Question: I got a big infrastructure with lots of nested classes and i'm looking for the right design pattern.
I will explain:
I got a class called "Title" and class called Item
A Title contain different items , each item contain different data
You can see in the schematic the Title contain also ItemList which contains more items.
each item can contain item.
I'm adding a schematic of the infrastructure , It looks like a non binary tree

I'm looking for the best data structure for this object,
Requirements:
1. With Node id and Tree Node i will be able to find the Node in a fast way
2. Good code maintainability
3. Can switch from flat to tree and from tree to flat
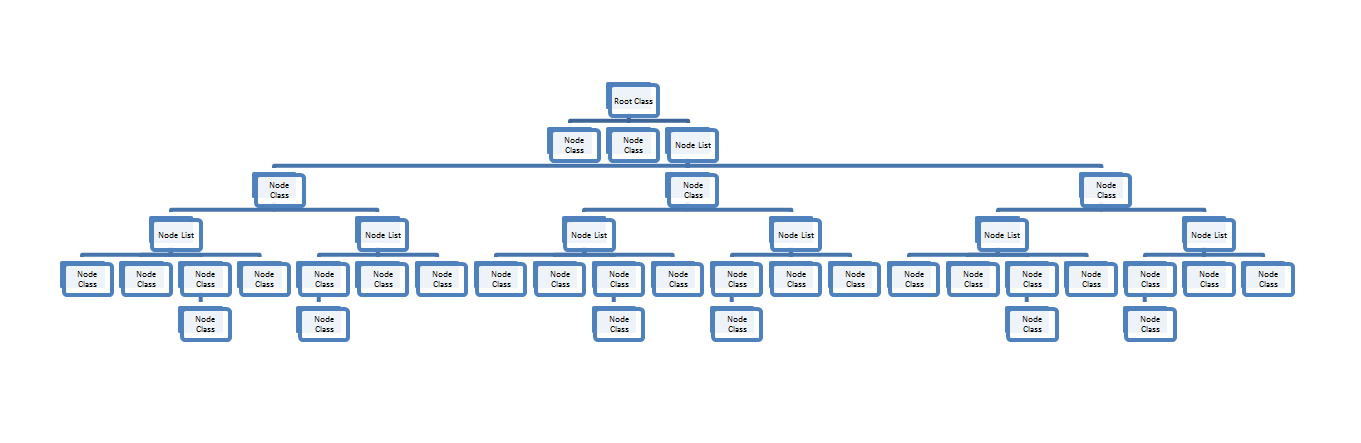
Answer: Your question seems to request a quick way to access nodes given their ID value regardless of the hierarchy. In this case you would probably be best off (as Daniel Gabriel suggests in the comments) to create a flat list optimized for "searching" the flat list of IDs, since your look-up operation doesn't care about the hierarchy. Just because you have your objects in a tree structure doesn't mean you can't also index them in another structure. A dictionary should be very good at this - the key could be an integer (or whatever your node id is) and the value could refer to the node object instance. You just have to remember to keep this structure in sync with your tree structure. Remove keys from the dictionary when nodes are removed, and add them to the dictionary when nodes are added (if the structure is dynamic).
This fulfills your requirement #1, and probably #2 (if you encapsulate the synchronization of the index in the same class if necessary). For #3 we may need more information, but if you keep these structures synchronized, you will always have access to both formats without a need for conversion. Should be very easy.
Here is some sample code that demonstrates how to encapsulate a structure that can provide both flat index and tree structures at all times:
'''
class Program
{
static void Main(string[] args)
{
Node<int, string> node1 = new Node<int, string>(1, "One");
Node<int, string> node2 = new Node<int, string>(2, "Two");
Node<int, string> node3 = new Node<int, string>(3, "Three");
Node<int, string> node4 = new Node<int, string>(4, "Four");
node2.Parent = node1;
node3.Parent = node1;
node4.Parent = node2;
Console.WriteLine(node1.GetDump());
Node<int, string> node5 = new Node<int, string>(5, "Five");
// Test spliting the tree attaching it and it's subtree to another parent
node2.Parent = node5;
Console.WriteLine(node1.GetDump());
Console.WriteLine(node5.GetDump());
// Test re-attaching the detached parent as a child
node1.Parent = node2;
Console.WriteLine(node5.GetDump());
// Test moving a node to another parent within the tree
node1.Parent = node5;
Console.WriteLine(node5.GetDump());
}
}
/// <summary>
/// Create a tree structure whose nodes are of type T and are indexed by ID type I
/// </summary>
/// <typeparam name="I">Type of the index</typeparam>
/// <typeparam name="T">Type of the node</typeparam>
class Node<I, T>
{
private Dictionary<I, Node<I, T>> rootIndex; // Shared flat index
public I Id { get; private set; }
public T Value { get; set; }
private Node<I, T> parent;
List<Node<I, T>> childNodes;
public Node(I id, T value)
{
this.Id = id;
this.Value = value;
this.childNodes = new List<Node<I, T>>();
}
public string GetDump()
{
System.Text.StringBuilder sb = new StringBuilder();
if (parent == null)
{
foreach (KeyValuePair<I, Node<I,T>> node in rootIndex)
{
sb.Append(string.Format("{0}:{1} ", node.Key, node.Value.Value));
}
sb.AppendLine();
}
sb.AppendLine(string.Format("ID={0}, Value={1}, ParentId={2}", Id, Value,
(parent == null)?"(null)":parent.Id.ToString()));
foreach (Node<I, T> child in childNodes)
{
string childDump = child.GetDump();
foreach (string line in childDump.Split(new string[] {Environment.NewLine},
StringSplitOptions.RemoveEmptyEntries))
{
sb.AppendLine(" " + line);
}
}
return sb.ToString();
}
private void RemoveFromIndex(Dictionary<I, Node<I, T>> index)
{
index.Remove(Id);
foreach(Node<I, T> node in childNodes)
node.RemoveFromIndex(index);
}
private void ReplaceIndex(Dictionary<I, Node<I, T>> index)
{
rootIndex = index;
rootIndex[Id] = this;
foreach (Node<I, T> node in childNodes)
node.ReplaceIndex(index);
}
public Node<I, T> Parent
{
get
{
return parent;
}
set
{
// If this node was in another tree, remove it from the other tree
if (parent != null)
{
// If the tree is truly a separate tree, remove it and all nodes under
// it from the old tree's index completely.
if (value == null || (parent.rootIndex != value.rootIndex))
{
// Split the child's index from the parent's
Dictionary<I, Node<I, T>> parentRootIndex = parent.rootIndex;
RemoveFromIndex(parentRootIndex);
rootIndex = new Dictionary<I, Node<I, T>>();
ReplaceIndex(rootIndex);
}
// Remove it from it's old parent node's child collection
parent.childNodes.Remove(this);
}
// These operations only apply to a node that is not being removed
// from the tree
if (value != null)
{
// If parent does not already have an index, create one with itself listed
if (value.rootIndex == null)
{
value.rootIndex = new Dictionary<I, Node<I, T>>();
value.rootIndex[value.Id] = value;
}
// If the index for the child node is separate form that of the parent
// node, merge them as appropriate
if (this.rootIndex != value.rootIndex)
{
// If this node has a complete index, merge the two tree indexes
// into the parent's index
if (this.rootIndex != null)
{
foreach (KeyValuePair<I, Node<I, T>> node in rootIndex)
{
if (value.rootIndex.ContainsKey(node.Key))
throw new InvalidOperationException(string.Format(
"Node Id {0} in child tree already exists in the parent",
node.Key));
value.rootIndex[node.Key] = node.Value;
}
}
else
{
// If this node does not have an index, it is not a tree;
// just add it to the parent's index.
if (value.rootIndex.ContainsKey(this.Id))
throw new InvalidOperationException(string.Format(
"Node Id {0} already exists in the parent's tree.", Id));
value.rootIndex[this.Id] = this;
}
}
// Make all nodes in a tree refer to a common root index.
this.rootIndex = value.rootIndex;
// Attach this node to the tree via the parent's child collection.
value.childNodes.Add(this);
}
// Attach this node to the tree via this node's parent property
// (null if removing from the tree)
this.parent = value;
}
}
}
'''